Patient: sex F, age 26
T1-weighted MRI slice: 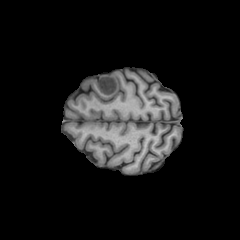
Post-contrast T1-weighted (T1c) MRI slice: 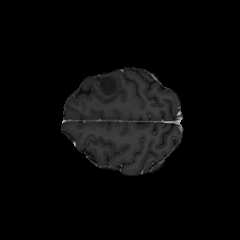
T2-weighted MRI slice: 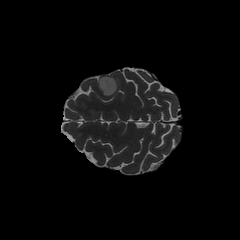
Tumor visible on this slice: yes
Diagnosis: Astrocytoma, IDH-mutant
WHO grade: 2